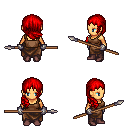
a pixel art fantasy rpg character, female body template, human, tanned skin, brown pirate shirt, robe skirt, red right-swept hairstyle, metal gloves, maroon shoes, spear, four views (front, back, left, right), 2x2 character sprite sheet, small pixel art, hard edges, no anti-aliasing